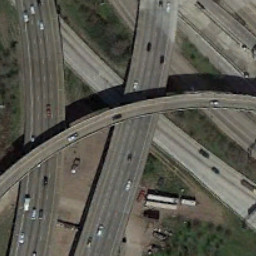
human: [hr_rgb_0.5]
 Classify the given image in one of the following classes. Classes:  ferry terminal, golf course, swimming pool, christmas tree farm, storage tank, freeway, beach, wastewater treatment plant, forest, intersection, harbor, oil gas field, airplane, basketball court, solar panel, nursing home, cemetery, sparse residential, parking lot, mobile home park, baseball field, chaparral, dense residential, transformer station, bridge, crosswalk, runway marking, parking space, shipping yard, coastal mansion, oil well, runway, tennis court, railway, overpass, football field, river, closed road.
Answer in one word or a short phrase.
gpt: overpass